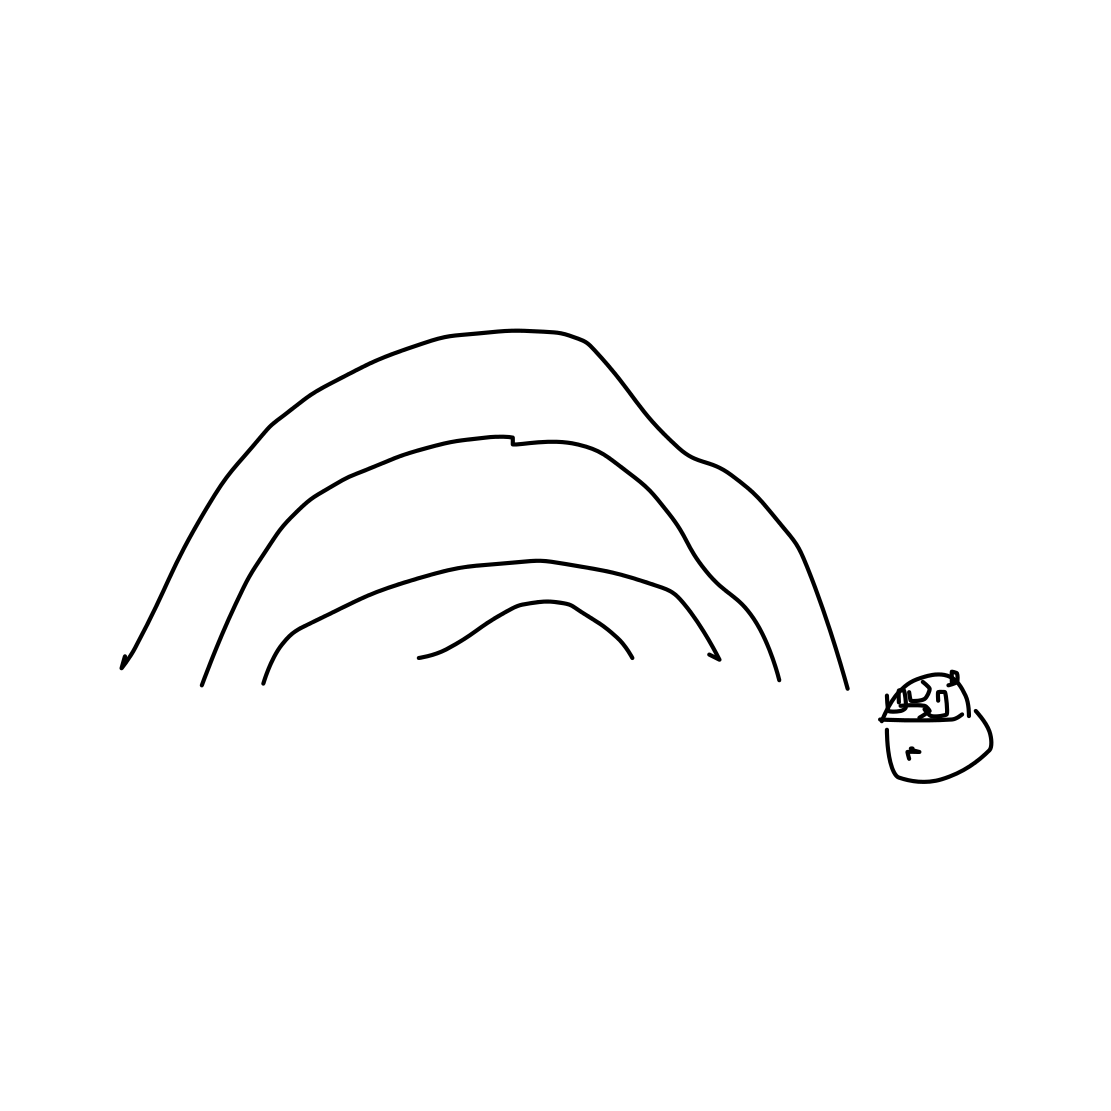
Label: rainbow